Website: macys
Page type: customer-info-address
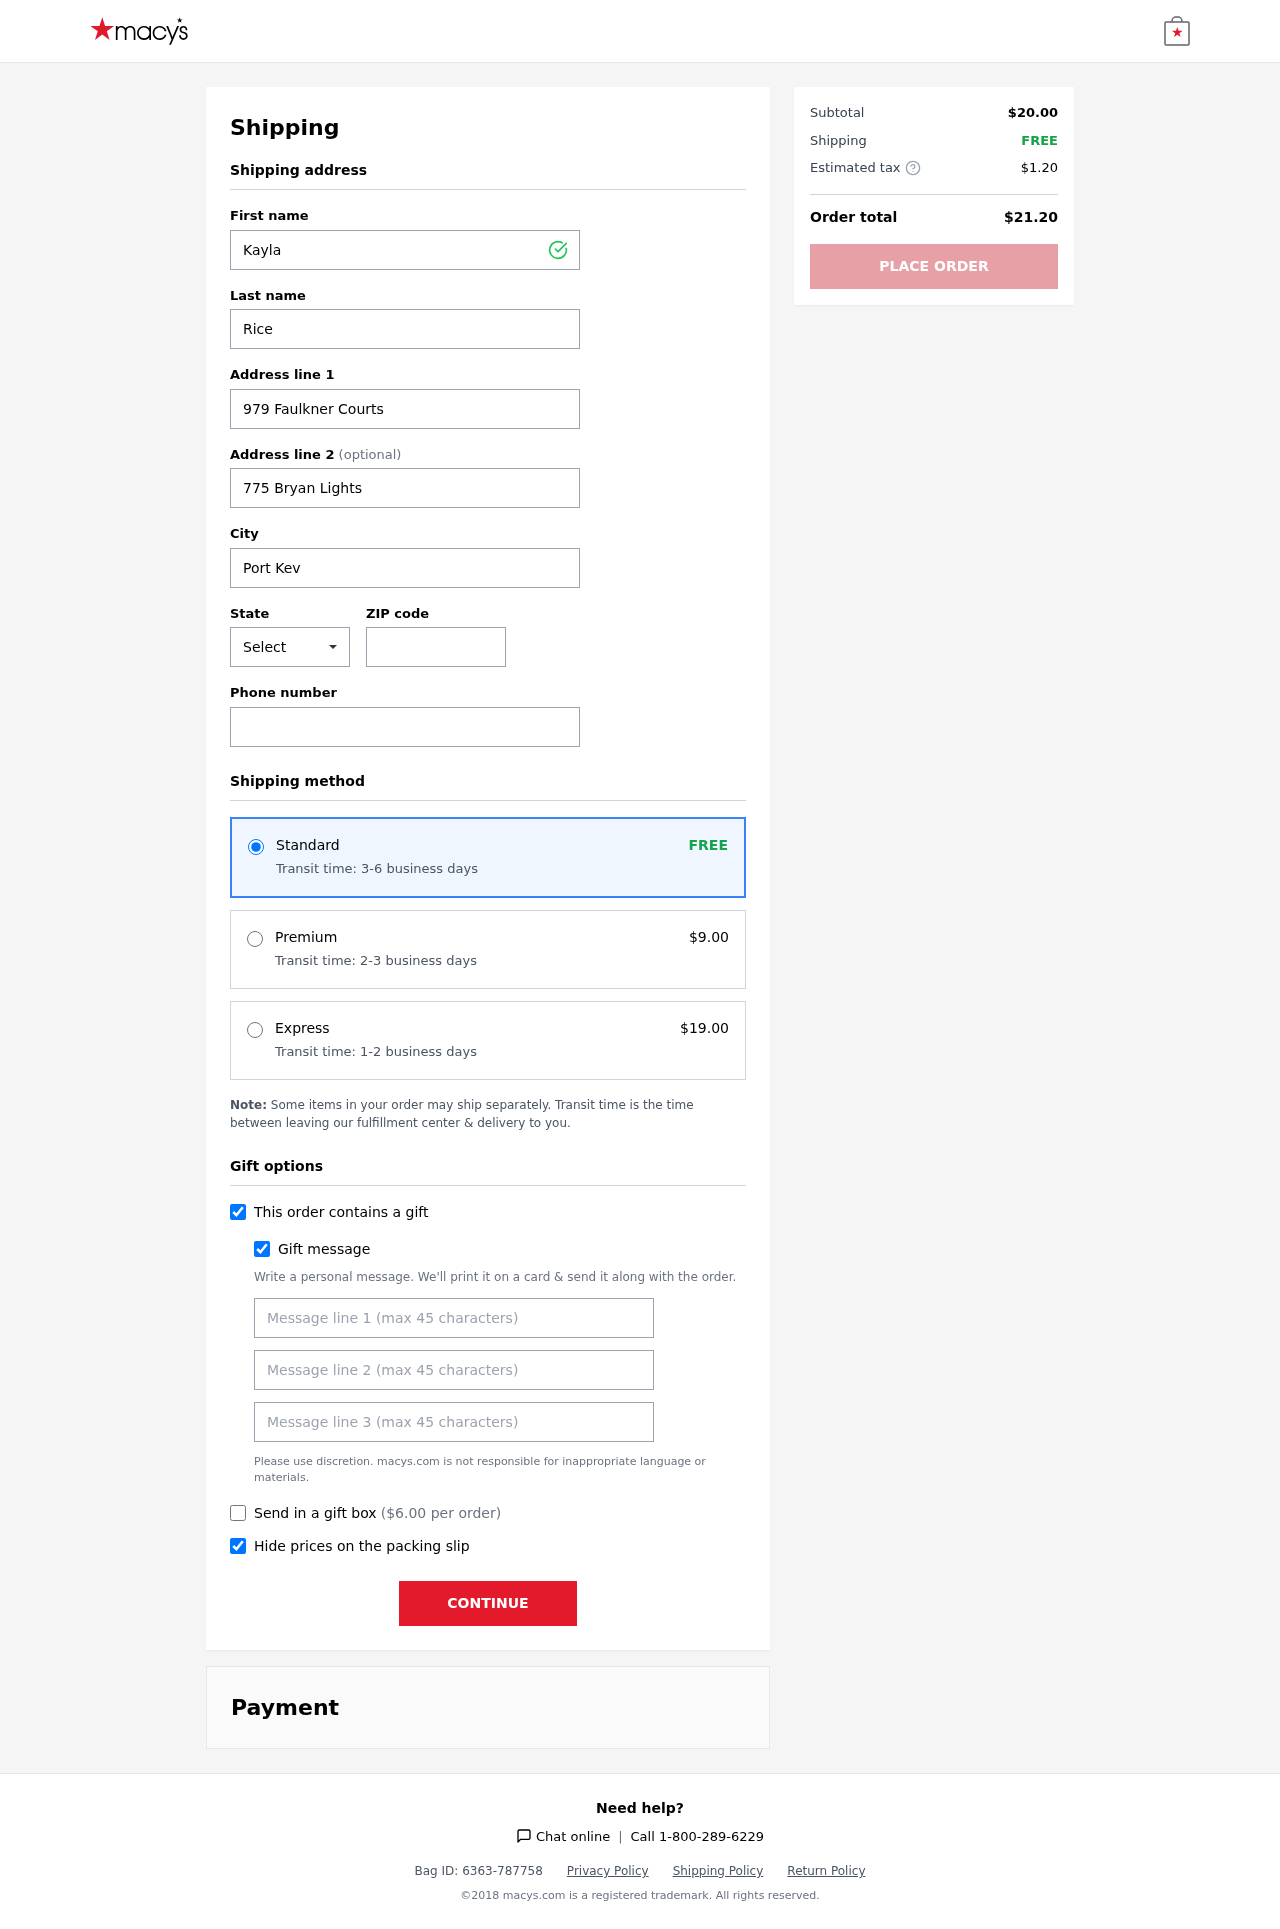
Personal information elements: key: PII_CITY
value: Port Kevinfort
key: PII_FIRSTNAME
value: Kayla
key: PII_GIFT_MESSAGE
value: Hey Tracy! I found this delicious orange mango juice that totally made me think of you—it’s perfect for brightening up any day. Enjoy every refreshing sip!  Kayla
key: PII_LASTNAME
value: Rice
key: PII_PHONE
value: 6482120494
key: PII_POSTCODE
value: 95352
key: PII_STATE_ABBR
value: CO
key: PII_STREET
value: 979 Faulkner Courts
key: PII_STREET2
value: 775 Bryan Lights
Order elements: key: ORDER_SHIPPING_STANDARD
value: FREE
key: ORDER_SHIPPING_STANDARD_TIME
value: Transit time: 3-6 business days
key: ORDER_SHIPPING_PREMIUM
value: $9.00
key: ORDER_SHIPPING_PREMIUM_TIME
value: Transit time: 2-3 business days
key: ORDER_SHIPPING_EXPRESS
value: $19.00
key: ORDER_SHIPPING_EXPRESS_TIME
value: Transit time: 1-2 business days
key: ORDER_GIFT_BOX_FEE
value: $6.00
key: ORDER_SUBTOTAL
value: $20.00
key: ORDER_SHIPPING_COST
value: FREE
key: ORDER_TAX
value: $1.20
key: ORDER_TOTAL
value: $21.20